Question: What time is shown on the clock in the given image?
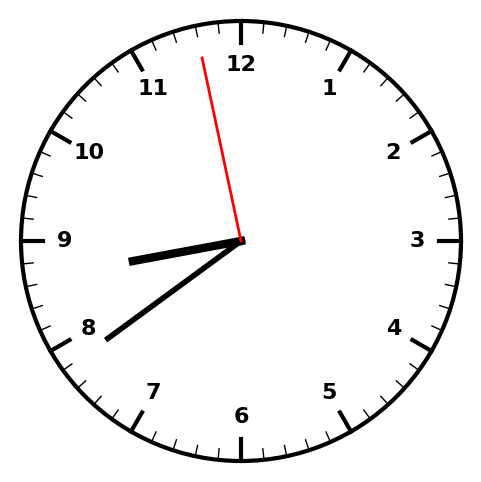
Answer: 08:38:58